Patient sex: F
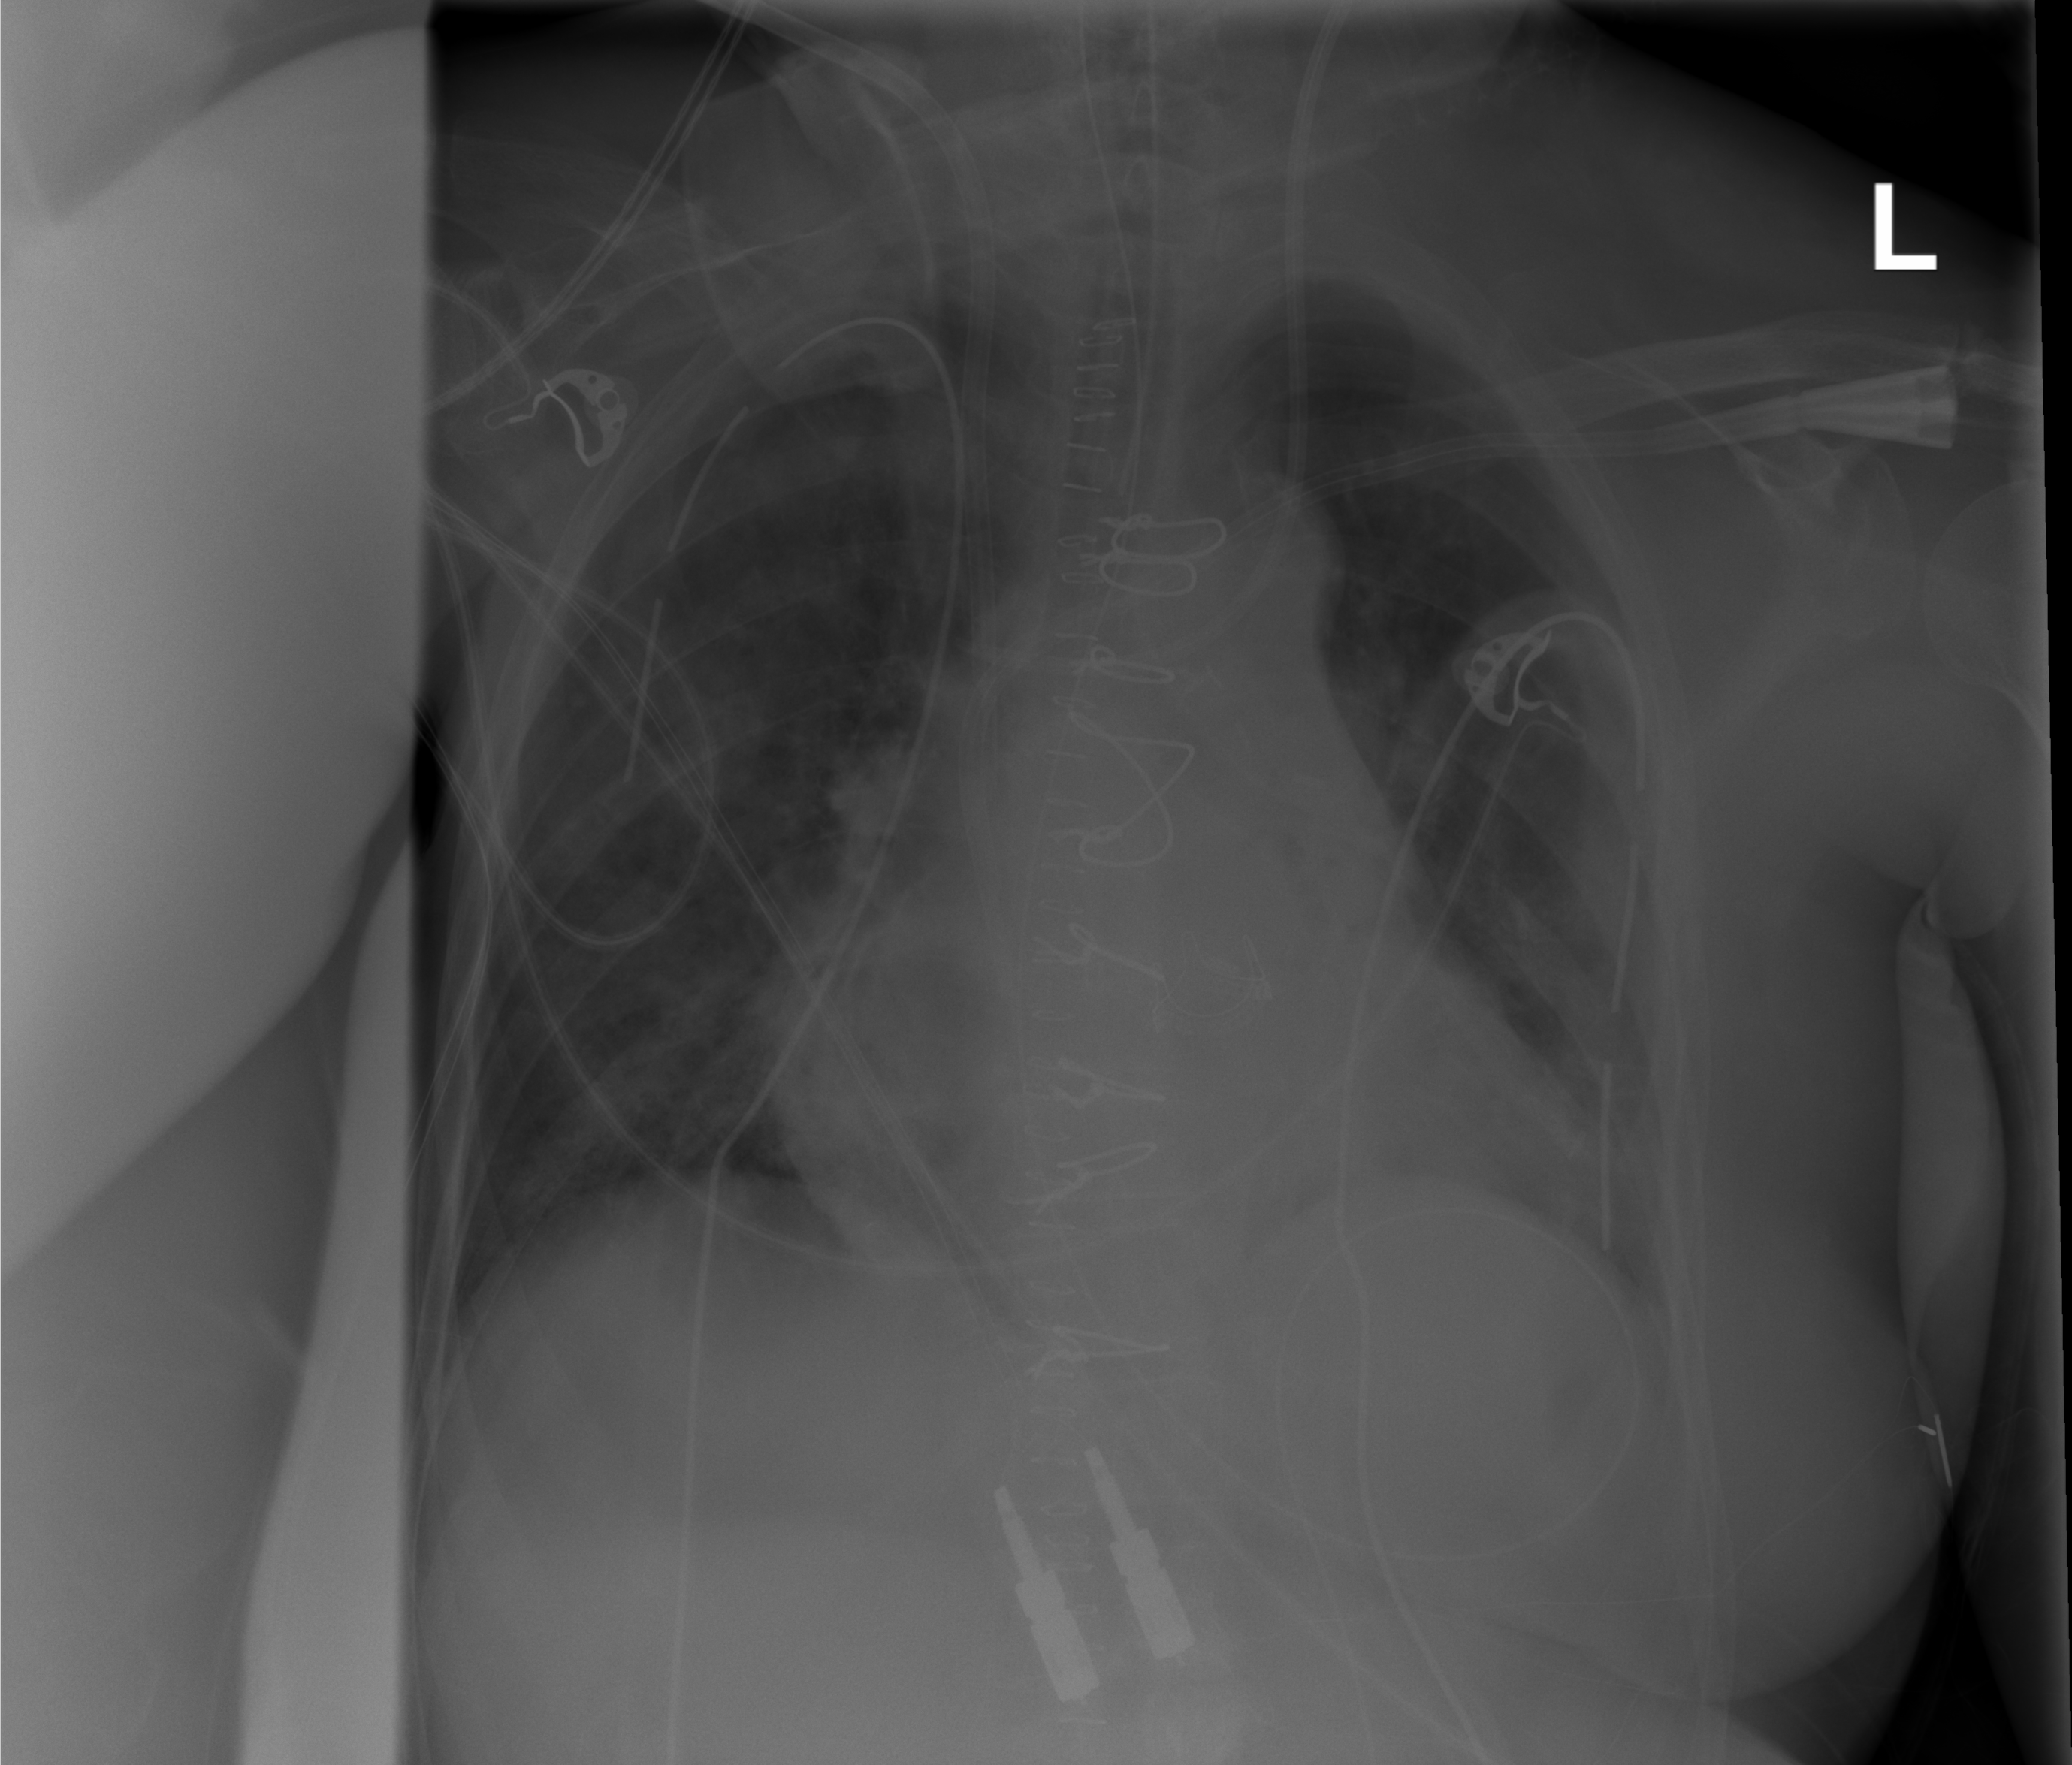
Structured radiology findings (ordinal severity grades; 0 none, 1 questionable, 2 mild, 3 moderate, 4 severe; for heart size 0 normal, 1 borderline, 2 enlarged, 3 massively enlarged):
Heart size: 2
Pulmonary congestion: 0
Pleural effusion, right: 0
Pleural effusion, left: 0
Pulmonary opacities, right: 2
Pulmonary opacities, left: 0
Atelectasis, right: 0
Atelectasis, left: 0